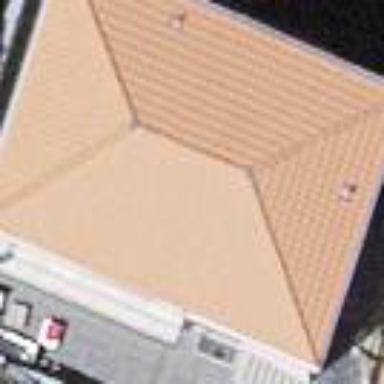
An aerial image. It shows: Building with hipped roof made of roof tiles.